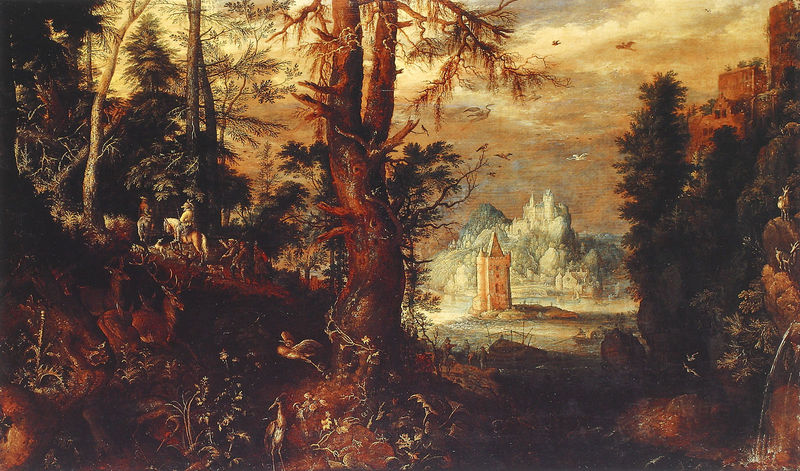
Titel: Waldlandschaft mit Jägern
Künstler: Roelant Savery
Institution: Privatsammlung
Schlagwörter: baum, berg, blätter, dunkel, himmel, laub, schatten, vogel, wasser, wolken, bäume, gelb, landschaft, menschen, see, stadt, äste, blumen, braun, hell, hintergrund, licht, weiss, rot, tiere, weg, böse, niederlande, ast, erde, vögel, insel, pflanzen, wald, wasserfall, boot, fliegen, kahn, pferd, reiter, turm, schiff, berge, fels, unwetter, durchgang, burg, lichtung, reiher, hirsche, gut, nadeln, königin, gestrüpp, gliederung